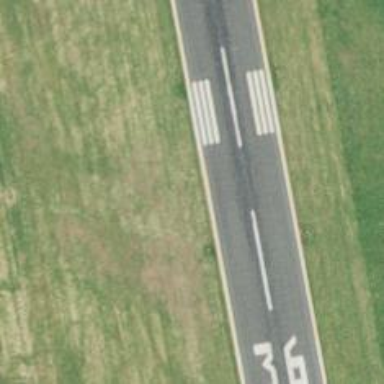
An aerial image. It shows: Runway surface made of asphalt at airport.